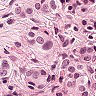
Metastatic tissue present: yes